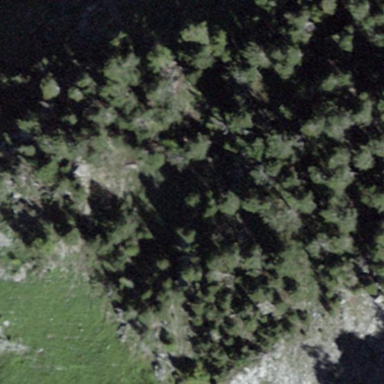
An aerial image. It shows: Forest area.